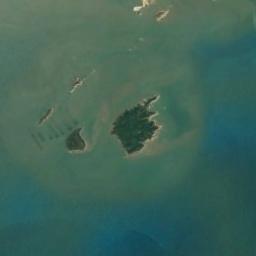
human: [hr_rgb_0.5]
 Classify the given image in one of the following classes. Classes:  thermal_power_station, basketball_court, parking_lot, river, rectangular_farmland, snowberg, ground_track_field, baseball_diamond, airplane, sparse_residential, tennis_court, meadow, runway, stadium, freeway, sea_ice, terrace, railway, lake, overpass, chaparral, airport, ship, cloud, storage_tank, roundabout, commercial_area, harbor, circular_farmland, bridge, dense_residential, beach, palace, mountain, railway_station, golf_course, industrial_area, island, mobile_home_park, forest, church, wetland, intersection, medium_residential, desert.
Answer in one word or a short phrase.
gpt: island